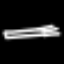
Label: fork